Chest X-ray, PA view. Patient: 40 years old, sex M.
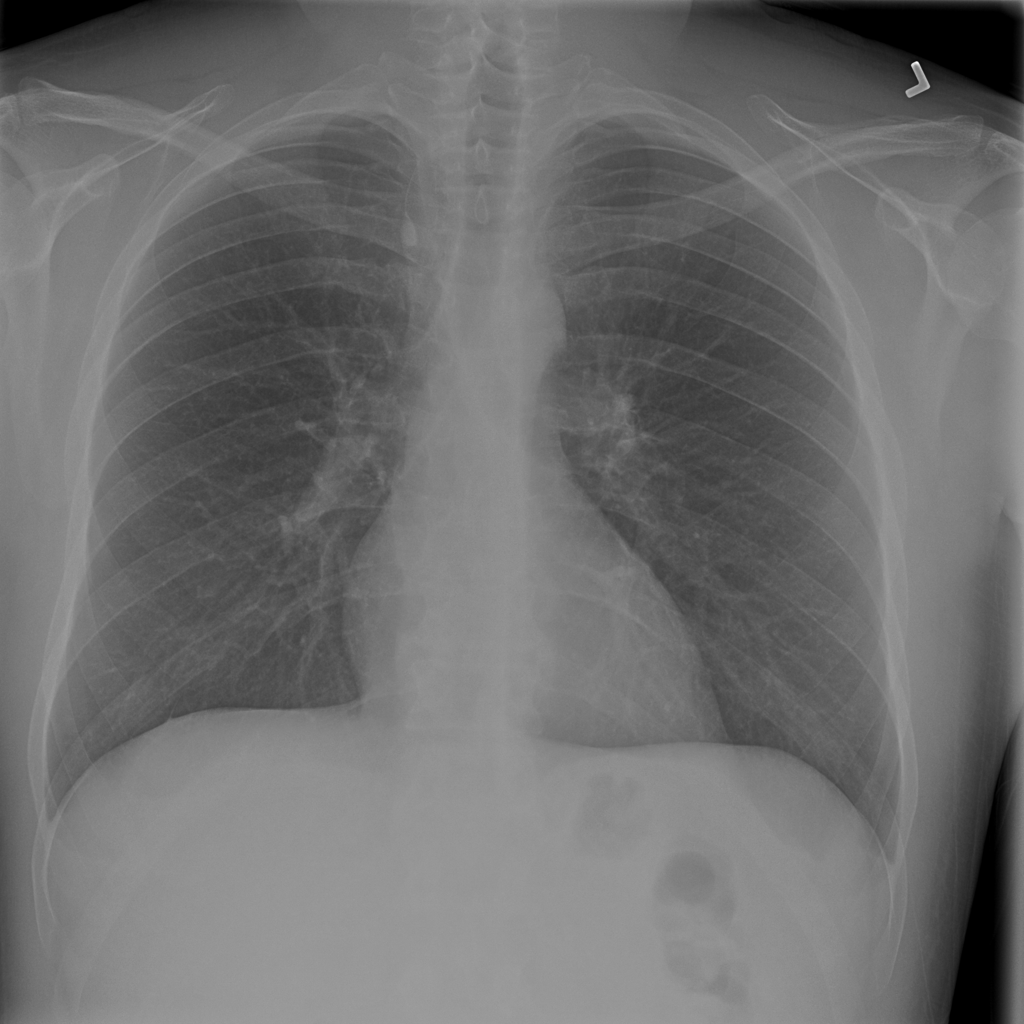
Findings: No Finding